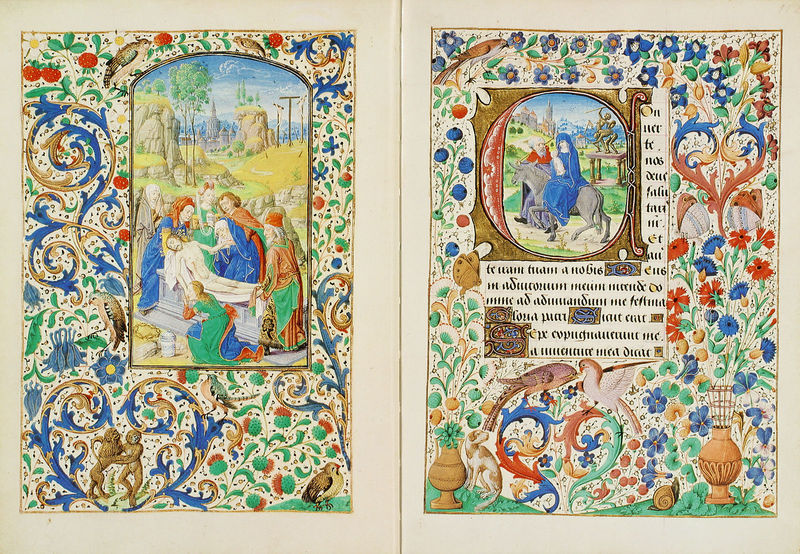
Titel: Stundenbuch der Maria von Burgund
Künstler: Liévin van Lathem
Institution: Wien, Österreichische Nationalbibliothek
Schlagwörter: blau, gemälde, mann, vogel, weiß, bäume, frauen, gelb, stadt, bunt, frau, männer, schwarz, zeichnung, hund, rot, tiere, malerei, ornament, bibel, leiche, rahmen, tod, tot, vögel, kirche, gold, blatt, esel, vase, farbig, schrift, papier, ornamente, buch, kloster, kreuz, illustration, text, beten, verziert, beerdigung, begräbnis, sarg, grab, jesus, kreuzigung, heilige, maria, magdalena, ochse, verzierungen, buchmalerei, golgatha, himbeere, buchkunst